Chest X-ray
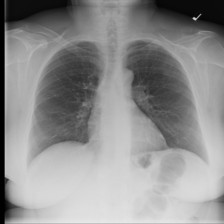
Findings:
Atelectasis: negative
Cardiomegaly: negative
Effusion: negative
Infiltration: negative
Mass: negative
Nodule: negative
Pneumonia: negative
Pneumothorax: negative
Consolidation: negative
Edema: negative
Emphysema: negative
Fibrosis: negative
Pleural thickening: negative
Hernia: negative